The plot is a Hilbert-envelope spectrum of a rotating bearing's acceleration signal, annotated with the bearing's characteristic defect frequencies. Determine the bearing's health state. Answer with exactly one of: normal, inner_race, outer_race, ball.
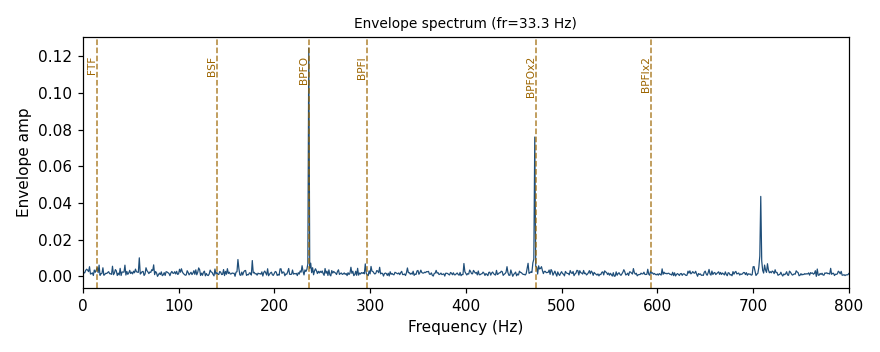
Answer: outer_race